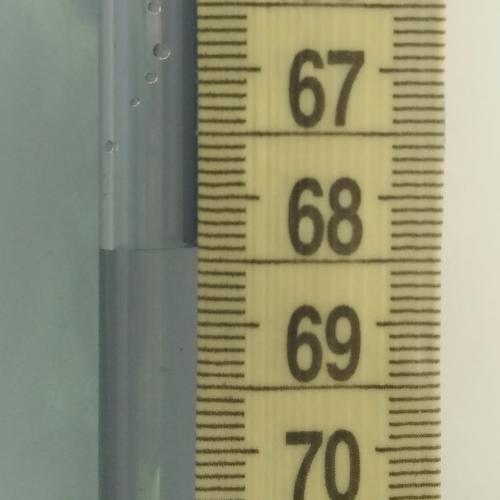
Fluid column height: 68.4 cm